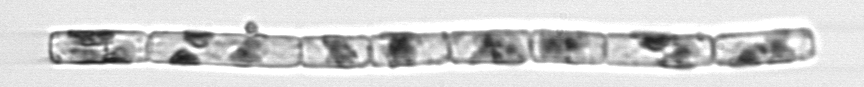
Label: Guinardia_delicatula